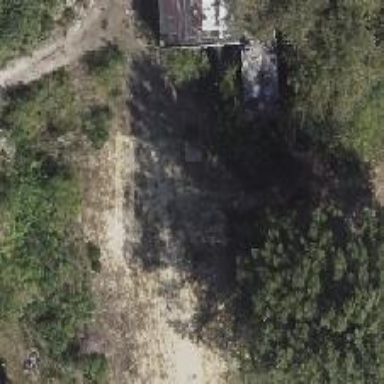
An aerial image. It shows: Abandoned railway with historical significance.